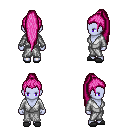
a pixel art fantasy rpg character, female body template, dark elf, purple skin, white robe, gold greaves, pink extra-long topknot hairstyle, gray slippers, four views (front, back, left, right), 2x2 character sprite sheet, small pixel art, hard edges, no anti-aliasing